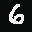
Label: 6